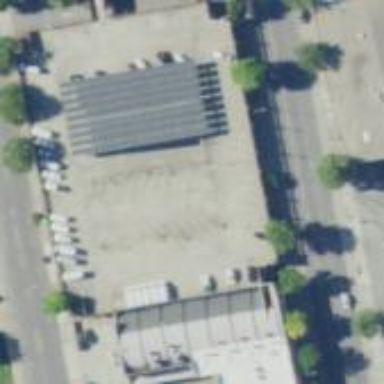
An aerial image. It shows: Building with rooftop parking.